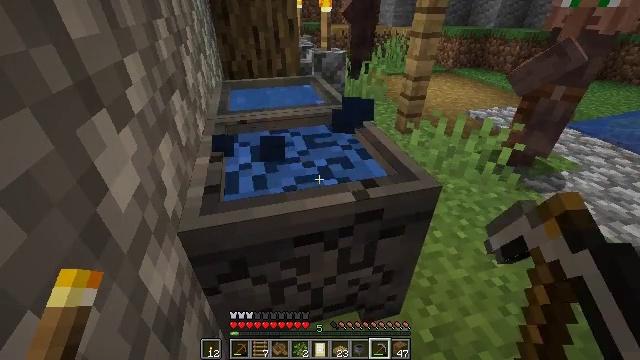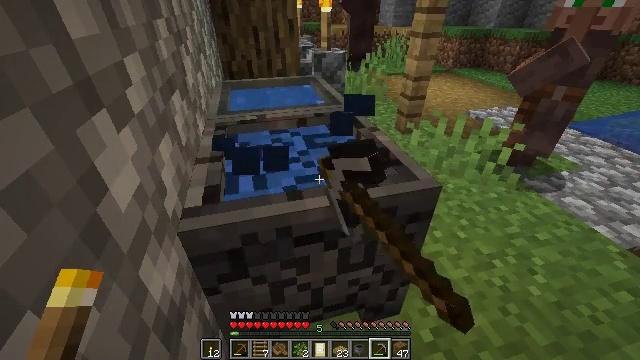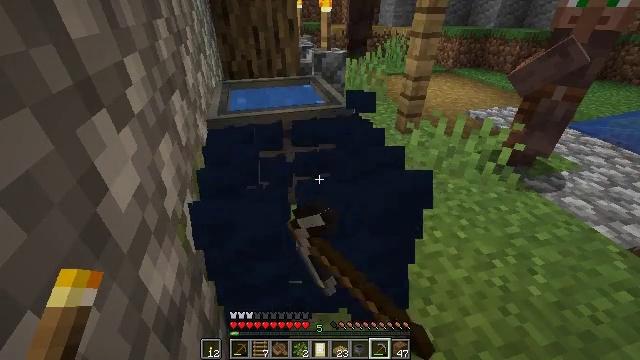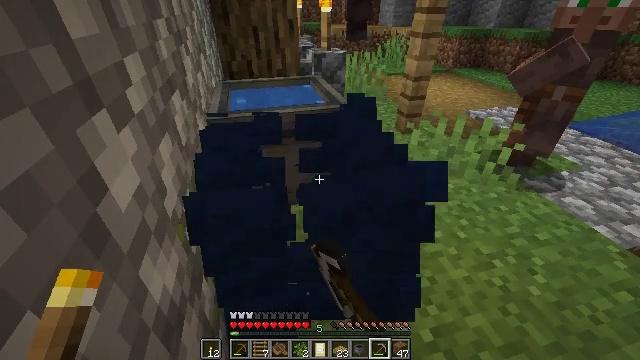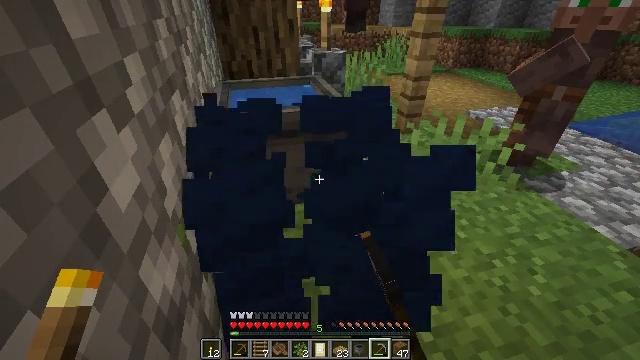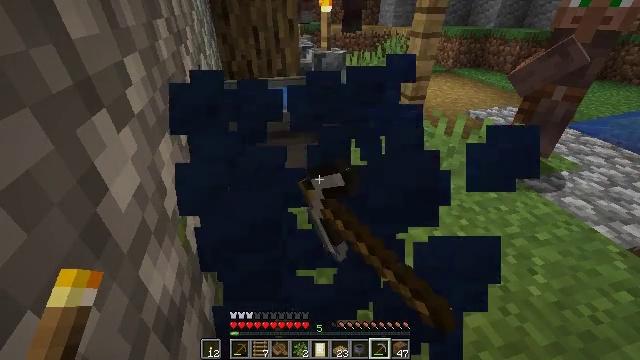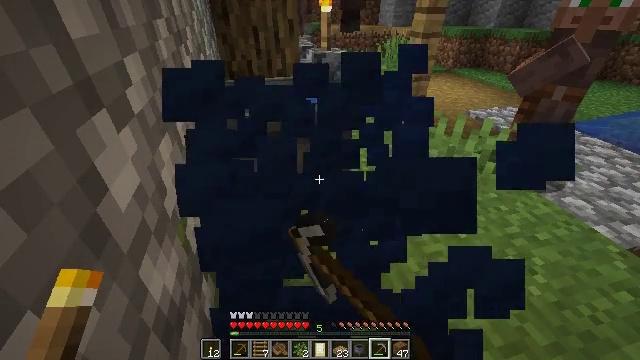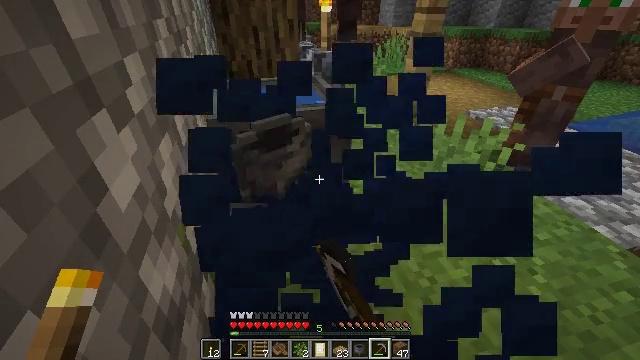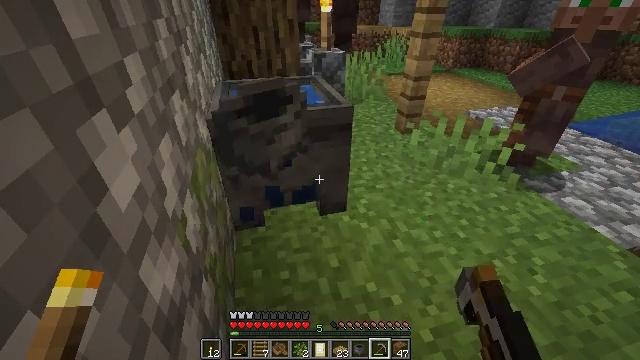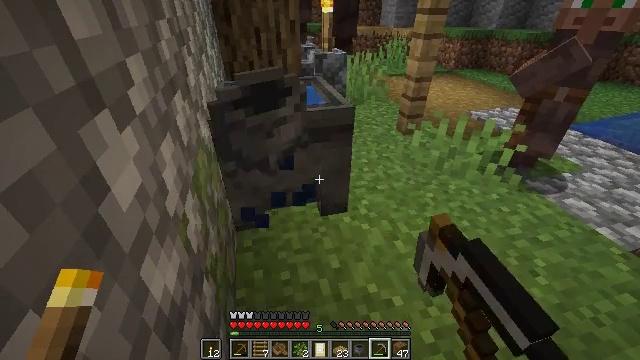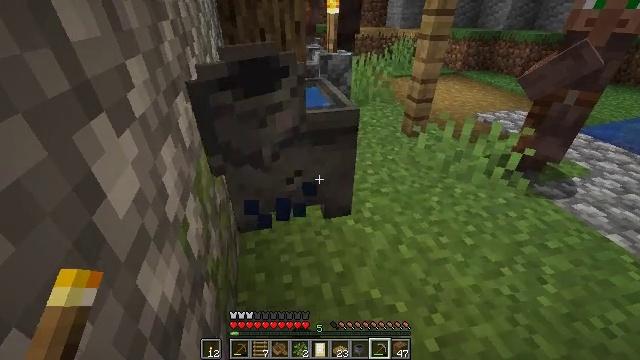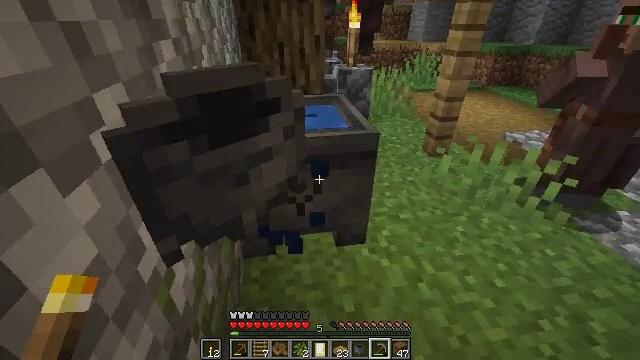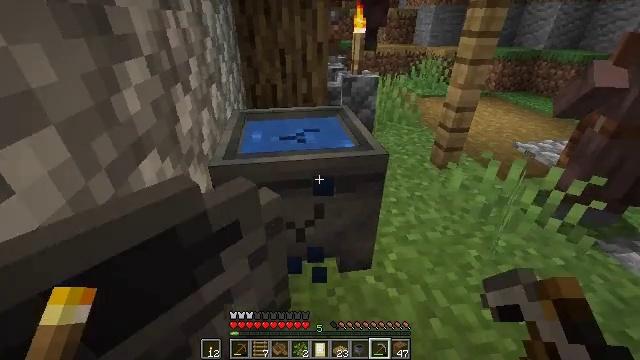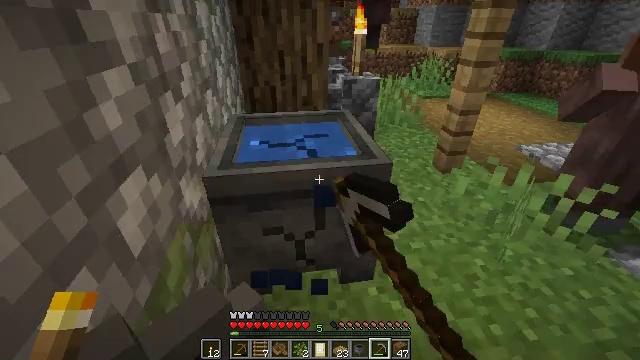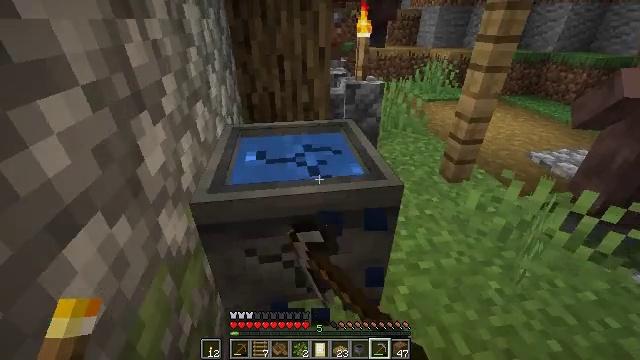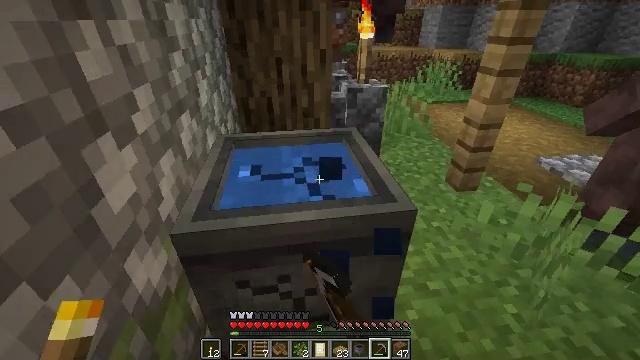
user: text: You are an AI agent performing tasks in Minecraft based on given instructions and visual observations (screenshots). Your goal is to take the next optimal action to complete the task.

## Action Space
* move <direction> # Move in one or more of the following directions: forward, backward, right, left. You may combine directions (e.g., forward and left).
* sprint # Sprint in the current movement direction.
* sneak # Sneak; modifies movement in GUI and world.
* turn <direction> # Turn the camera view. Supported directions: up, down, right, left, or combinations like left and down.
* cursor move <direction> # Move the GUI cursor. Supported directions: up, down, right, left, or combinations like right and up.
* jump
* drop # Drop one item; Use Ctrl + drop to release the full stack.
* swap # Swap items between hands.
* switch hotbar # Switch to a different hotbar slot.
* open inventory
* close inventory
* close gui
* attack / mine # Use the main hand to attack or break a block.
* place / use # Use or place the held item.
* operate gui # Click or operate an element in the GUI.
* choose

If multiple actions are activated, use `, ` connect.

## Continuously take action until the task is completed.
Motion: motion action
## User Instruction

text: Attack the cauldron to retrieve it.
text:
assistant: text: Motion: attack / mine
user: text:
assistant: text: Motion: attack / mine
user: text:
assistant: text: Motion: attack / mine
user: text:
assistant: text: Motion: attack / mine
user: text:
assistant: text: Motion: attack / mine
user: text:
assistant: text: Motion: attack / mine
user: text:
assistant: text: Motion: attack / mine
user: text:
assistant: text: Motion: attack / mine
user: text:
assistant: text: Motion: attack / mine
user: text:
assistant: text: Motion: move forward, turn left, attack / mine
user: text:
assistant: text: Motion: move forward, turn left and up, attack / mine
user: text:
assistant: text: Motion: move forward, attack / mine
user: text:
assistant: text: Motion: move forward, attack / mine
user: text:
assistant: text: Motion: move forward, attack / mine
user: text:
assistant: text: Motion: attack / mine
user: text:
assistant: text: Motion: attack / mine
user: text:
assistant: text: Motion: attack / mine
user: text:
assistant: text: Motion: attack / mine
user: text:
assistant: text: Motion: attack / mine
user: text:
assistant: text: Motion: attack / mine
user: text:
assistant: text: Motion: attack / mine
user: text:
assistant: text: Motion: attack / mine
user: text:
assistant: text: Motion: attack / mine
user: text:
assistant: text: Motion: attack / mine
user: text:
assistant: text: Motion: attack / mine
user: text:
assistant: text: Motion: attack / mine
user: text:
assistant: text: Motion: attack / mine
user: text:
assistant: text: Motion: attack / mine
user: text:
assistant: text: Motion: attack / mine
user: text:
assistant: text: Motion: attack / mine